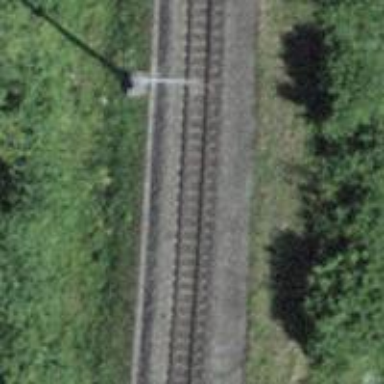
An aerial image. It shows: Narrow-gauge railway with single track. The railway is electrified with contact line.